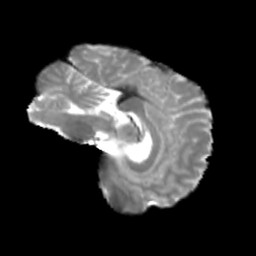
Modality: T2w
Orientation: sagittal
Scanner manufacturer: siemens
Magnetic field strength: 3 T
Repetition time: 4 s
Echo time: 0.0594 s